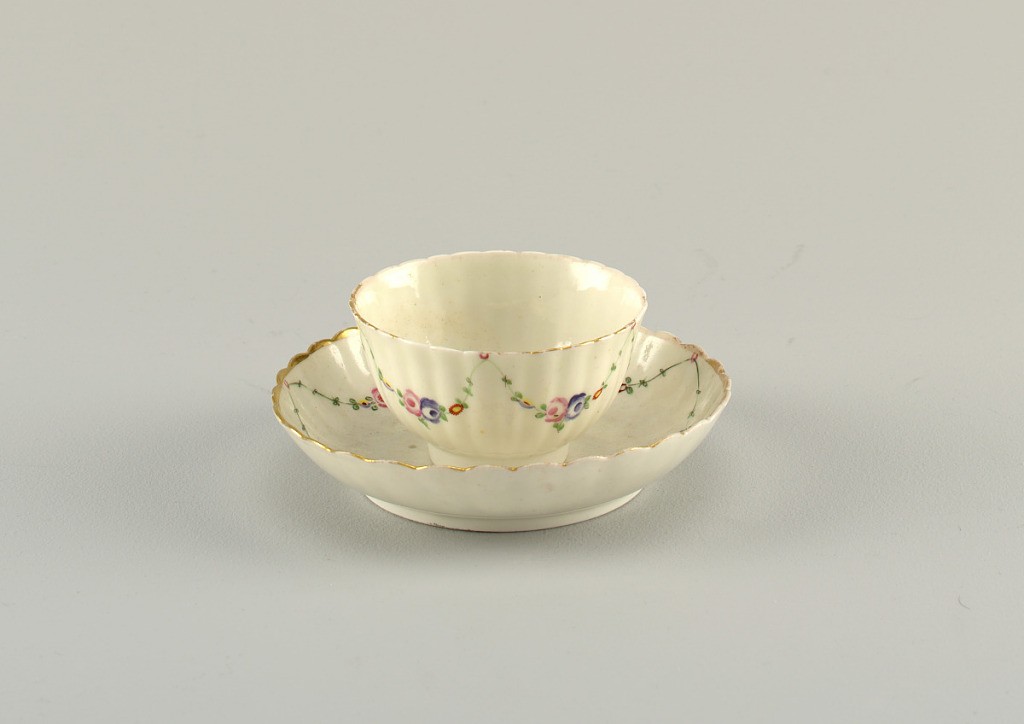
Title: Tea Bowl and Saucer (One of a Pair)
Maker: Royal Worcester, English, established 1751
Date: late 18th century
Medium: soft paste porcelain, vitreous enamel, gold
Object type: tea bowl and saucer
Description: Tea bowl on high foot and a high-side saucer. Molded ribbing and scalloped edge. Overglaze polychrome floral swags. Gilding at rim.